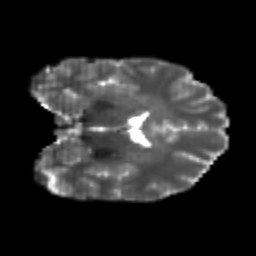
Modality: T2w
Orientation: coronal
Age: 23
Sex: male
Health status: healthy
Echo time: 0.074 s